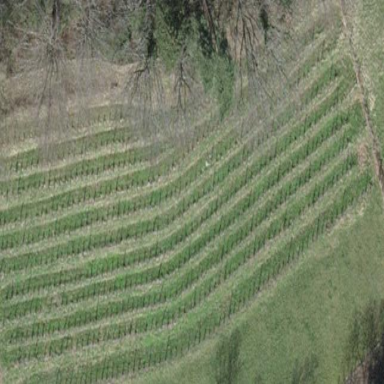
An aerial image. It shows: Vineyard.